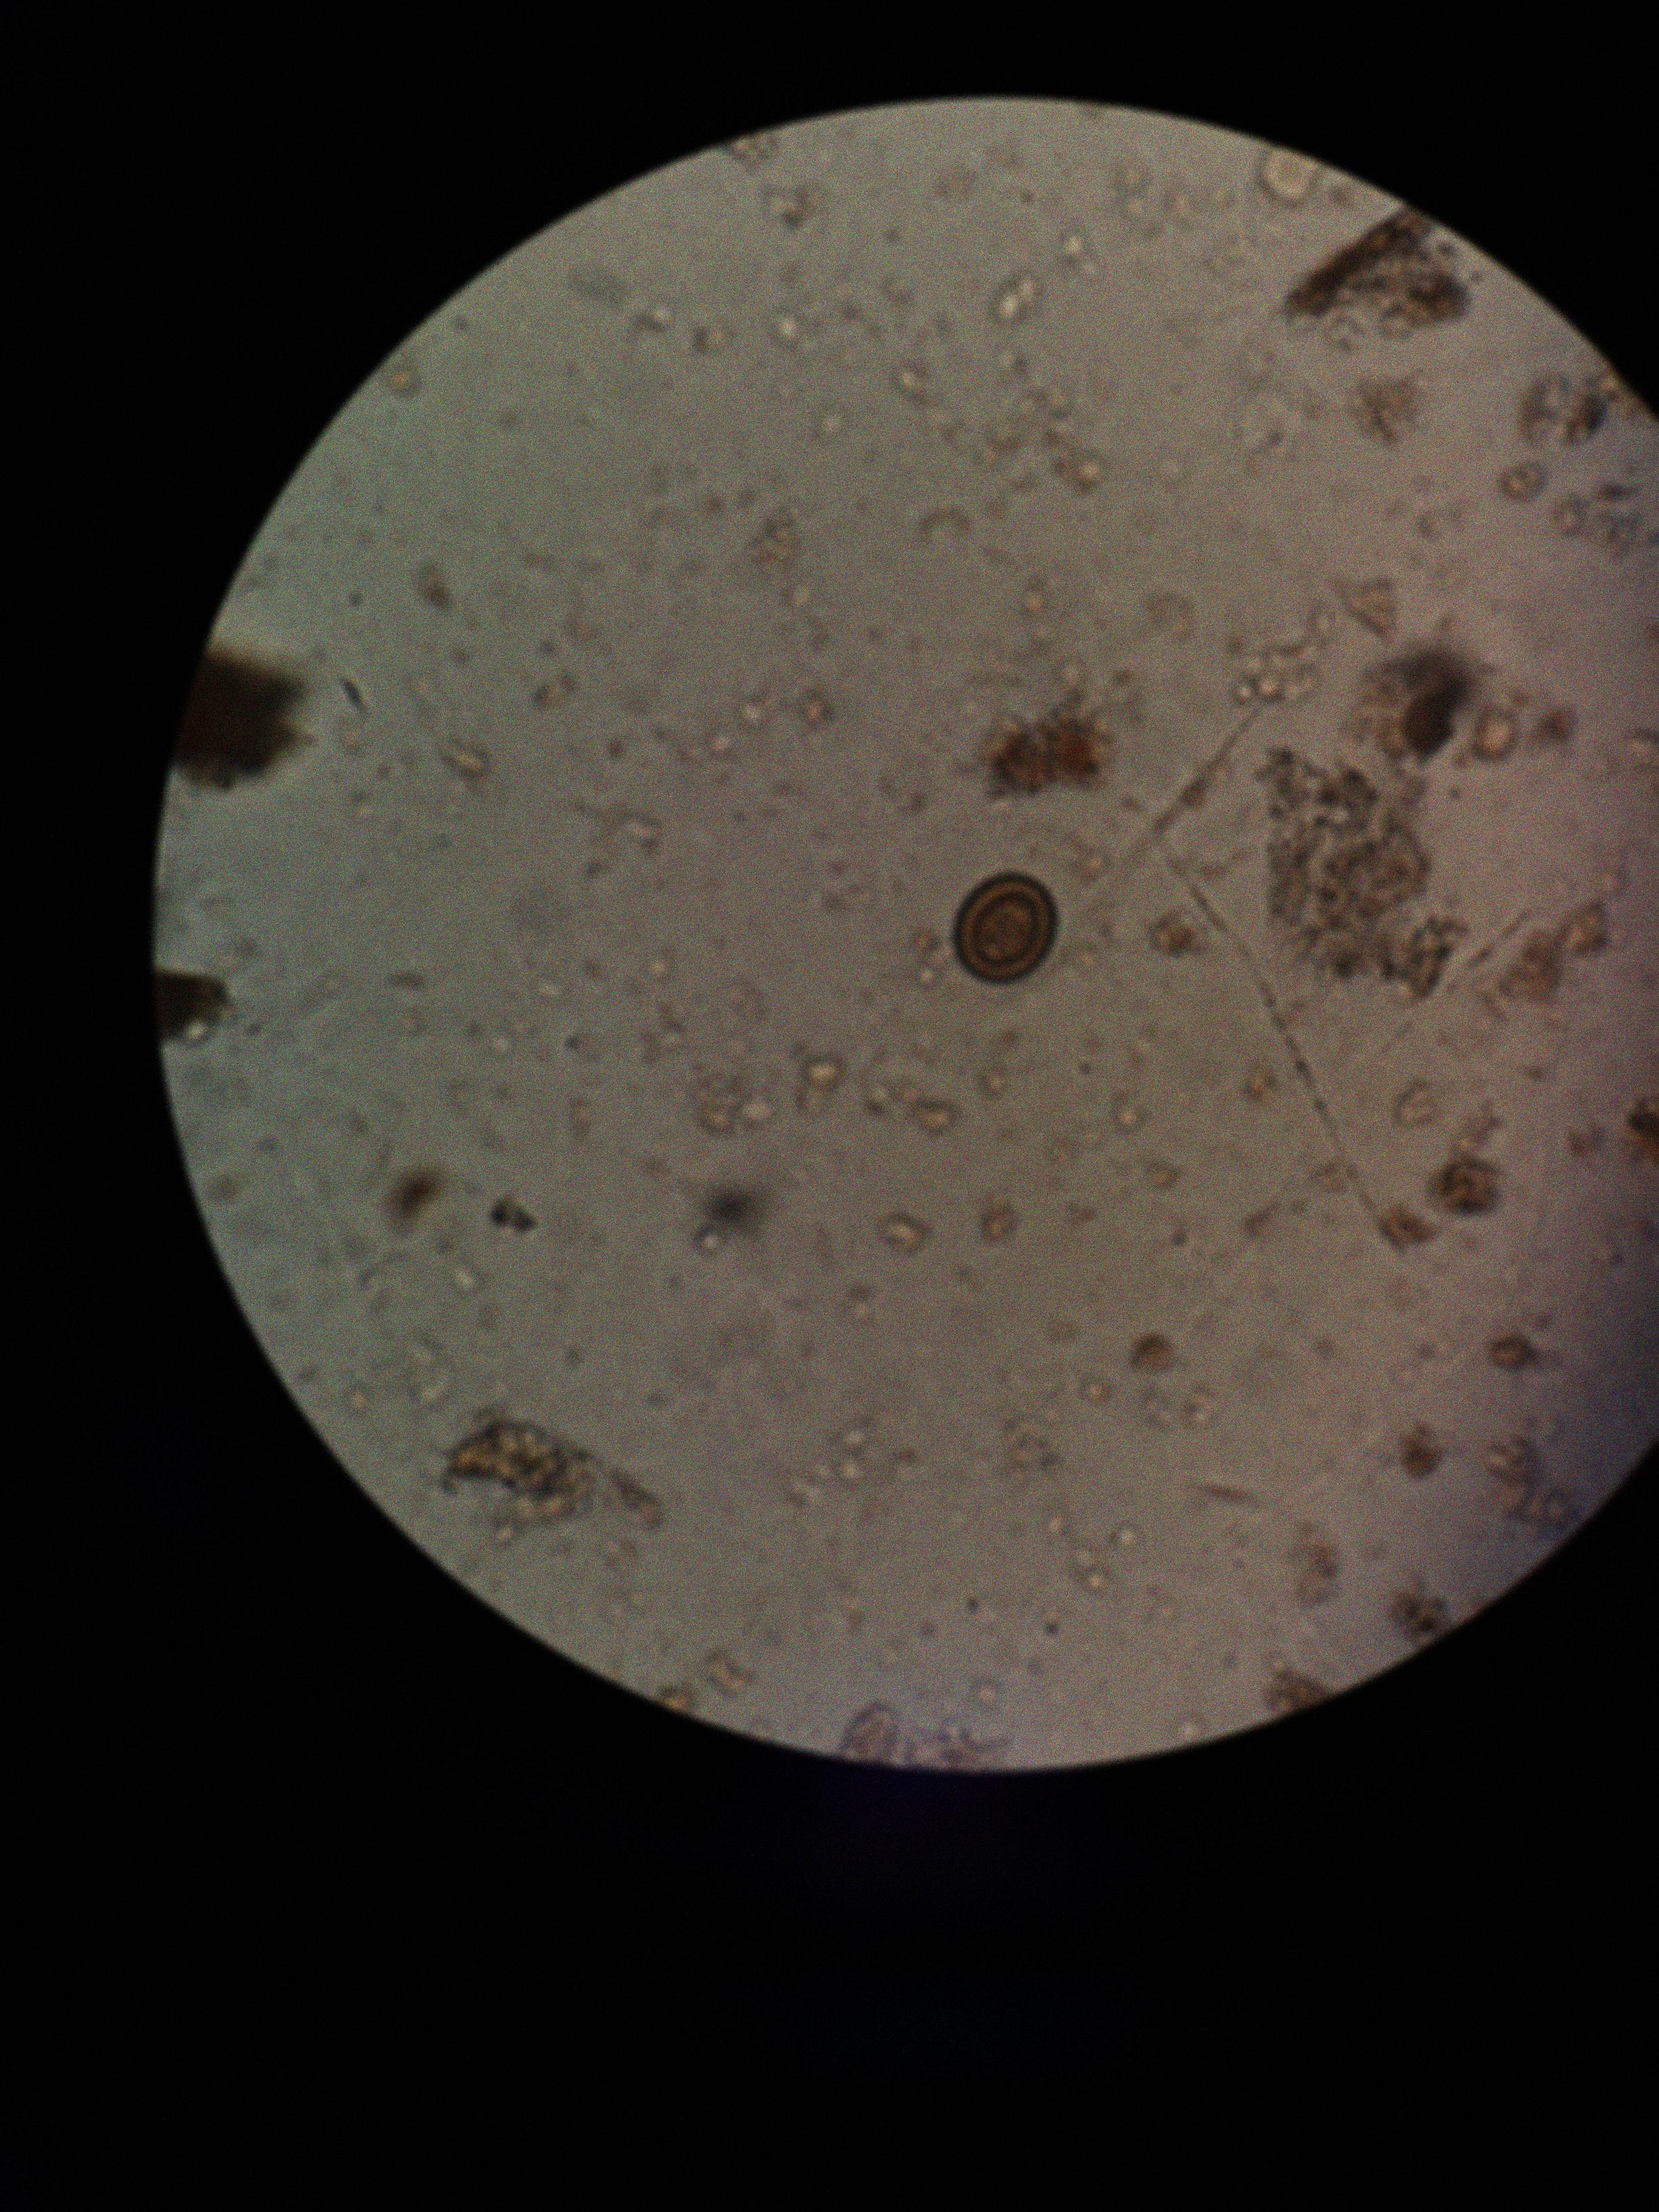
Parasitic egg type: Taenia spp. egg